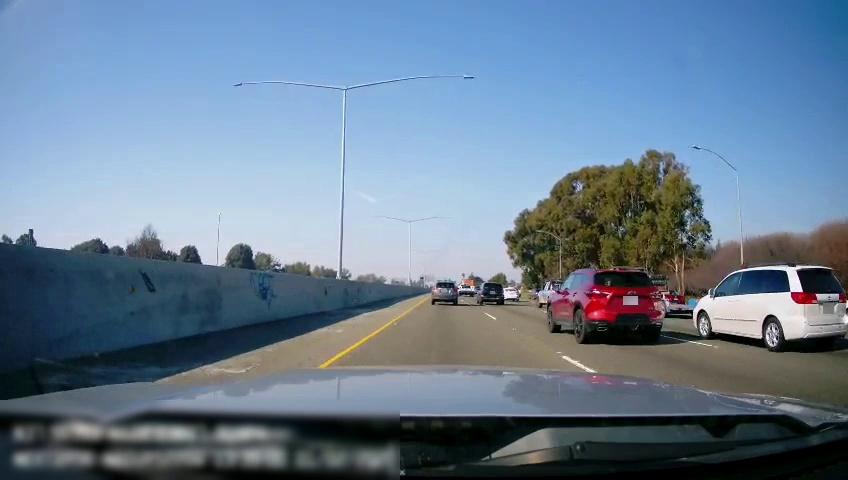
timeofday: Day
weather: Sunny
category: Drivable Space
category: Vehicles | SUV
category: Vehicles | SUV
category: Vehicles | SUV
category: Vehicles | Truck
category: Vehicles | Van
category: Vehicles | Truck
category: Vehicles | Other LV
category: Vehicles | Truck
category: Vehicles | Car
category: Vehicles | Car
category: Vehicles | Truck
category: Lanes | Current Lane
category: Lanes | Current Lane
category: Lanes | Alternate Lane